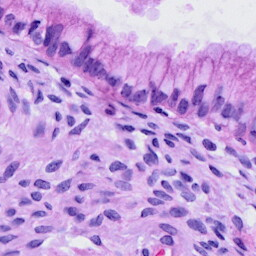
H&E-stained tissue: Cervix